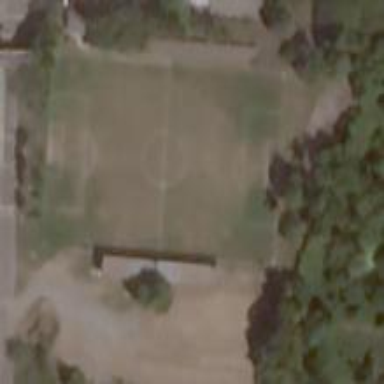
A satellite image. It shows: Soccer pitch for leisure land activities.